Interaction volume radius: 5 \u00c5
Interaction volume height: 10 \u00c5
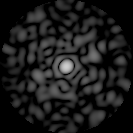
Disorder parameter: 0.7799